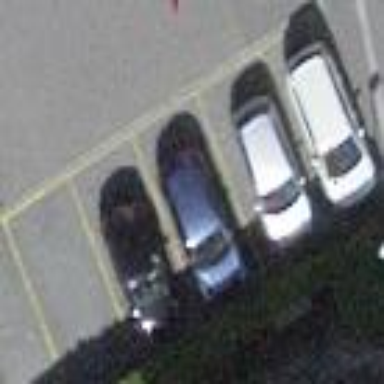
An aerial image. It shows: Street-side parking area.